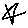
Label: star